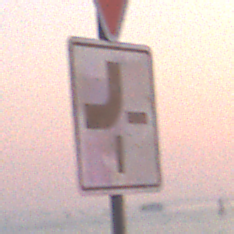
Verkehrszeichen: VerlaufVorfahrtsstrasse2
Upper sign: VorfahrtGewaehren
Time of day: SunriseSunset
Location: Outdoor (Urban)
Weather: Clear
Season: NotSpecified
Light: Natural